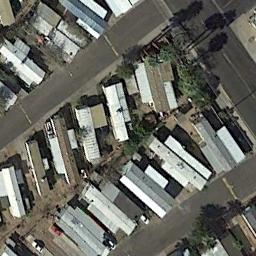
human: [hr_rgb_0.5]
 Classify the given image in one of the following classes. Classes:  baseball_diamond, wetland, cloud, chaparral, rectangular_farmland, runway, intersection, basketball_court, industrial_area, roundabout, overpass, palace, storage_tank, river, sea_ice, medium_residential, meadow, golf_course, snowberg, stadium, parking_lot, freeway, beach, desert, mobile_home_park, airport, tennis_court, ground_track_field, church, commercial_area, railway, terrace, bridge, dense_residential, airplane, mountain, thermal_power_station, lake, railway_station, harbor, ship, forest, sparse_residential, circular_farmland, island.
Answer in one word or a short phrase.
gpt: mobile_home_park